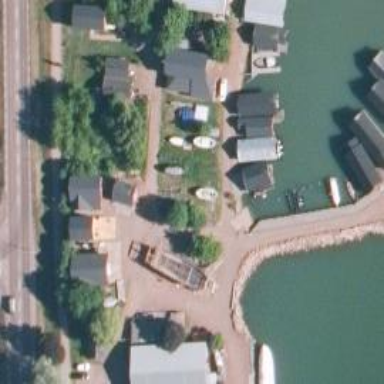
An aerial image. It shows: Slipway on leisure land.